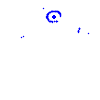
Particle: proton